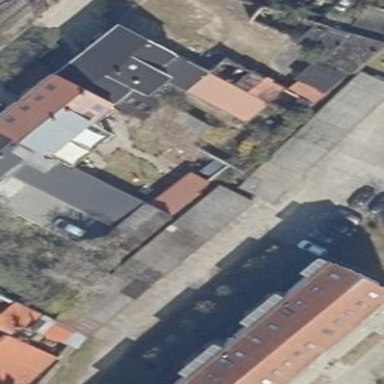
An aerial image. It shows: Group of garages.